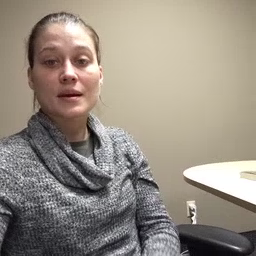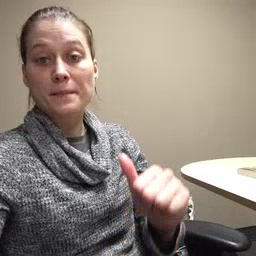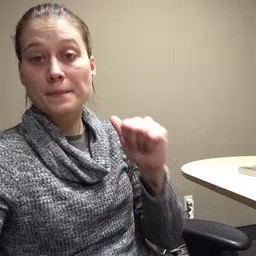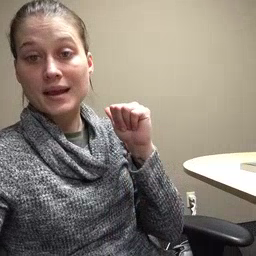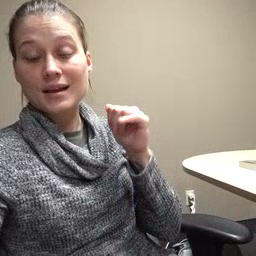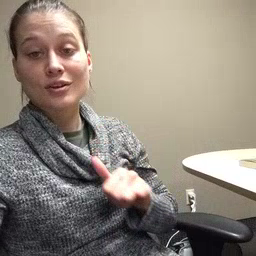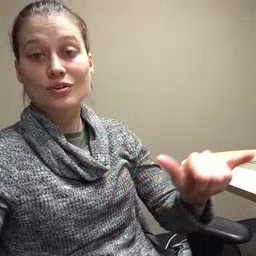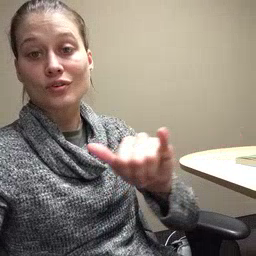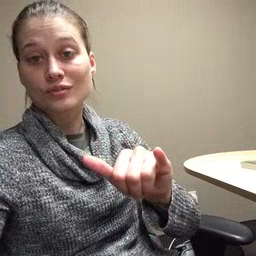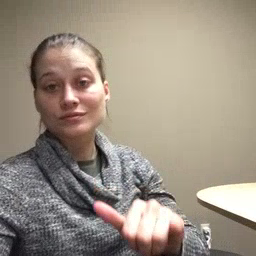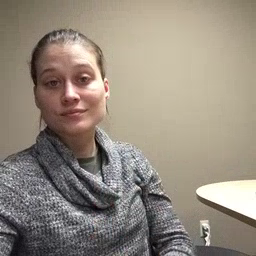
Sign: backyard